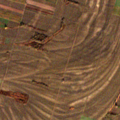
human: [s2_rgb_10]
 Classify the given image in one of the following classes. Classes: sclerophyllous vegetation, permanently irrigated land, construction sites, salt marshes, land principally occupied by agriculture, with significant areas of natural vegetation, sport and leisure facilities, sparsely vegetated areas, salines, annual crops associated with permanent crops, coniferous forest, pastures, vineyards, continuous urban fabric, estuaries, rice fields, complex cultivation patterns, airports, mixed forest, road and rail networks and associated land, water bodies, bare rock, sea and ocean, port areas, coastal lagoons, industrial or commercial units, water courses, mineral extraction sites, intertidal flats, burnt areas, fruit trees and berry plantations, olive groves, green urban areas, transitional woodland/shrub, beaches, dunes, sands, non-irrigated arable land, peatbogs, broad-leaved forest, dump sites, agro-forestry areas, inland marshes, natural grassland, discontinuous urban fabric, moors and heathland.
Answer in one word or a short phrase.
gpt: non-irrigated arable land, complex cultivation patterns